Field crop: tomato
Growth stage: 2
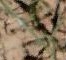
Species: cyperus